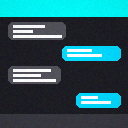
Screen state: on